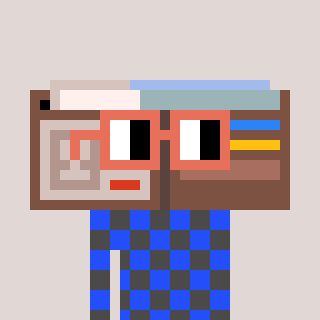
a pixel art character with square orange glasses, a wallet-shaped head and a grayscale-colored body on a warm background